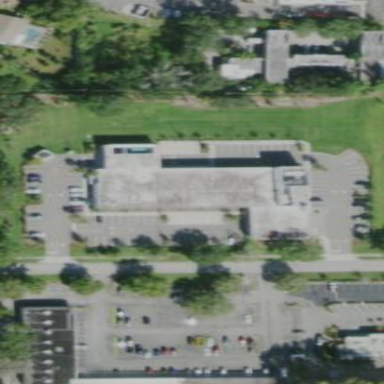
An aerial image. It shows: Building.